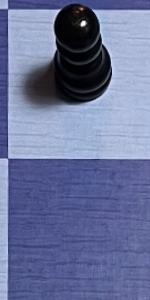
Label: Empty